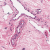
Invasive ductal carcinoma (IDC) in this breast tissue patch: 0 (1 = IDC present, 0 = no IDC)